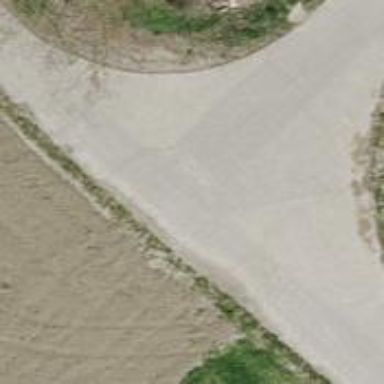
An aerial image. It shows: Track with grade 1 quality.